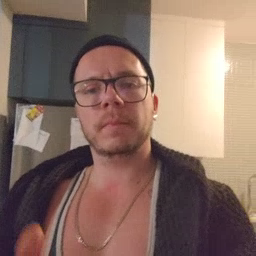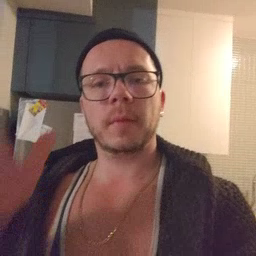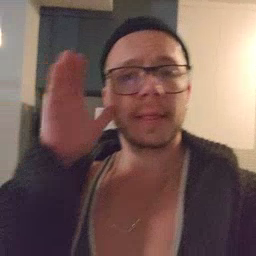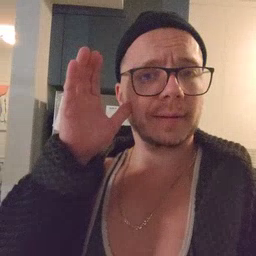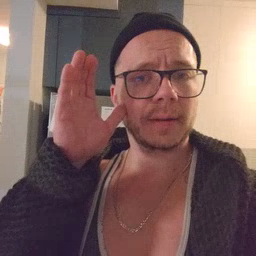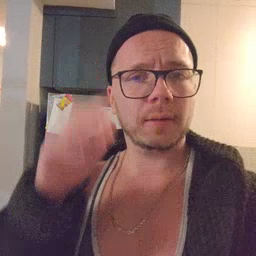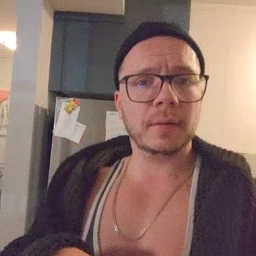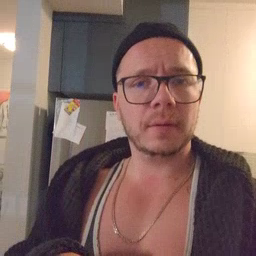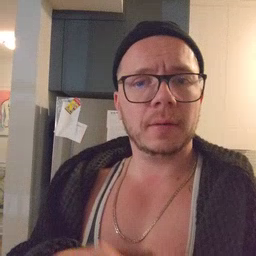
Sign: listen